Field crop: maize
Growth stage: 2
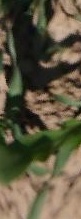
Species: maize